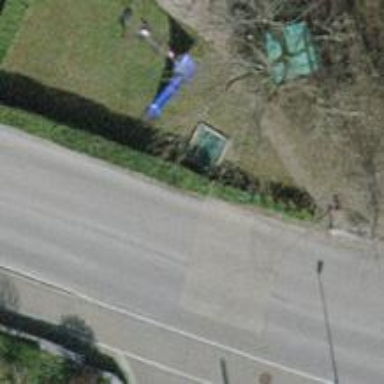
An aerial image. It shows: Hedge acting as barrier.